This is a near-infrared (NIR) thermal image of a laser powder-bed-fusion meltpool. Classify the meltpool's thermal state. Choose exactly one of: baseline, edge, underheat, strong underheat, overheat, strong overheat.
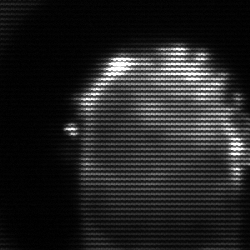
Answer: baseline